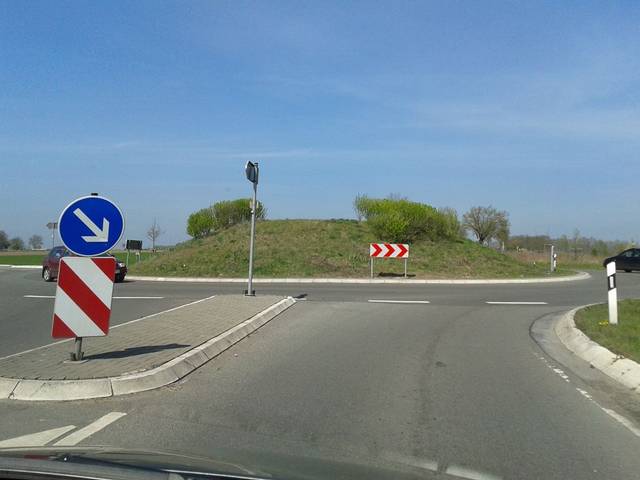
Region: Germany
Coordinates: 52.976, 11.128